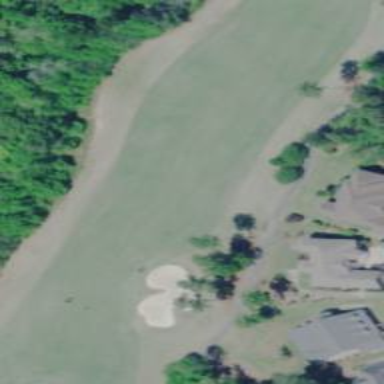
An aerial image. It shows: Golf fairway surrounded by grass.